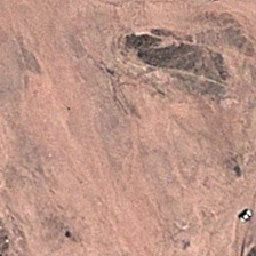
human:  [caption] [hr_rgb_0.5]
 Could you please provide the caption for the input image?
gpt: There is a hill on the brown bare ground.

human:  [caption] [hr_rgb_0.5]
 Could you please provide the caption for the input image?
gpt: A white car galloped on the red field.

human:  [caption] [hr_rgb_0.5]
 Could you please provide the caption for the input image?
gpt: There is a dome-shaped hill on the brown bare ground.

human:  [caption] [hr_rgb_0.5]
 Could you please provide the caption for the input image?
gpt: A white truck was driving on the red field.

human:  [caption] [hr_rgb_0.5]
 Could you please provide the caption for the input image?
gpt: There is a hill on the bare brown soil, which is a round hill.